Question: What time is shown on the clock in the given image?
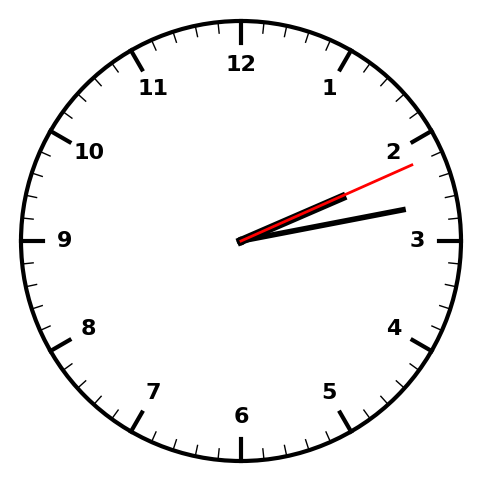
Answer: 02:13:11